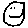
Label: smiley face